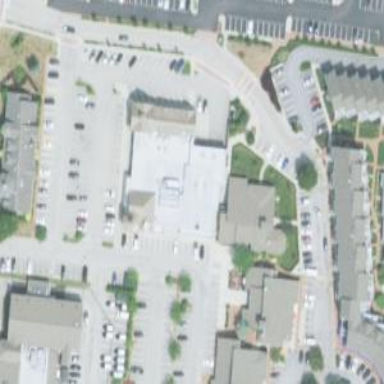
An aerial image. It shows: Building.